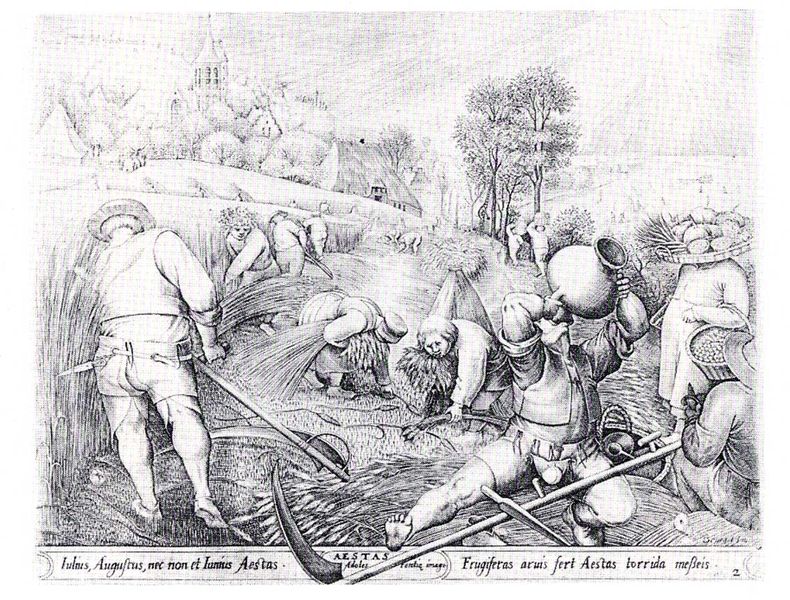
Titel: Iulius, Augustus, nec non et Iunius Aestas
Künstler: Pieter van der Heyden
Institution: (Seriendruck)
Schlagwörter: baum, fuß, himmel, laub, mann, schatten, weiß, bäume, frauen, landschaft, menschen, äste, frau, hintergrund, hut, licht, männer, rücken, schwarz, stroh, szene, zeichnung, gras, haus, obst, weg, wiese, alt, hemd, hose, jacke, saufen, trinken, tragen, niederlande, feld, halme, häuser, hügel, weide, zweige, kirche, sonne, wald, arbeit, bauern, genre, stock, szenerie, turm, früchte, gemüse, krug, vase, beine, bein, schrift, sommer, stab, hosen, bäuerin, ernte, feldarbeit, garben, getreide, heu, korn, körbe, sammeln, weizen, hang, dorf, grafik, graphik, rast, arbeiter, essen, wein, inschrift, korb, waden, weste, bauer, kornfeld, barfuss, penis, bücken, scheune, feldarbeiter, draußen, druck, sichel, schraffur, radierung, stich, text, lauf, bleistift, niederländisch, ausstrecken, krüge, schneiden, wams, flämisch, ähren, binden, kupferstich, jahreszeit, gefäße, reproduktion, monat, sense, beschreibung, legende, august, latein, lateinisch, beschrftung, ernten, mähen, sensen, weinkrug, beum, völlerei, strohbüschel, iernte